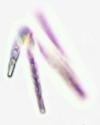
Label: Thalassionema